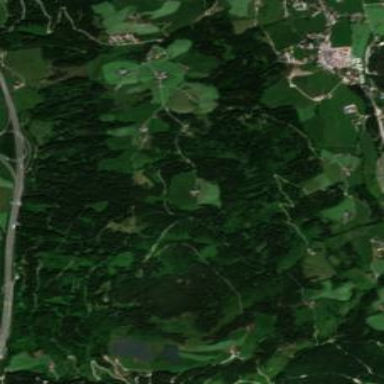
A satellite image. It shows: Forest.